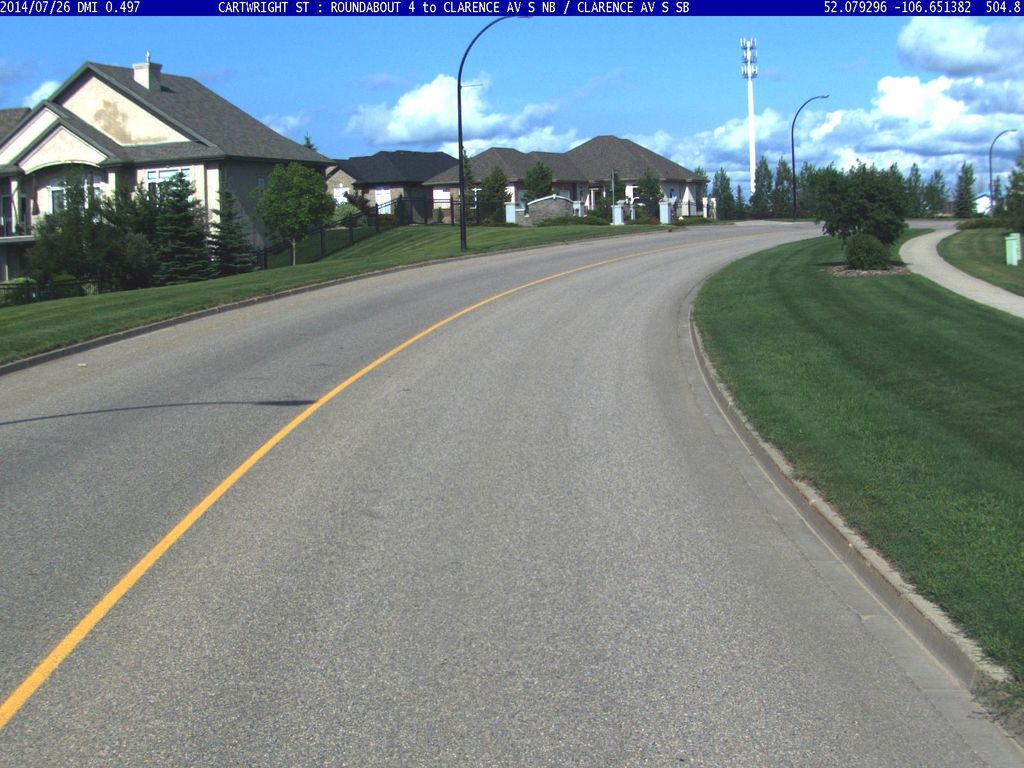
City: saskatoon